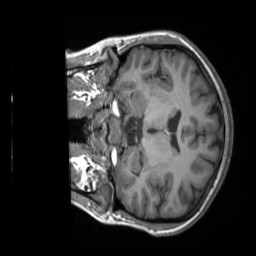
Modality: T1w
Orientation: coronal
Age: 21
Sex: female